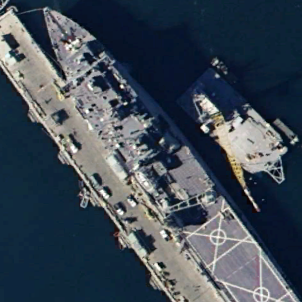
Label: combat